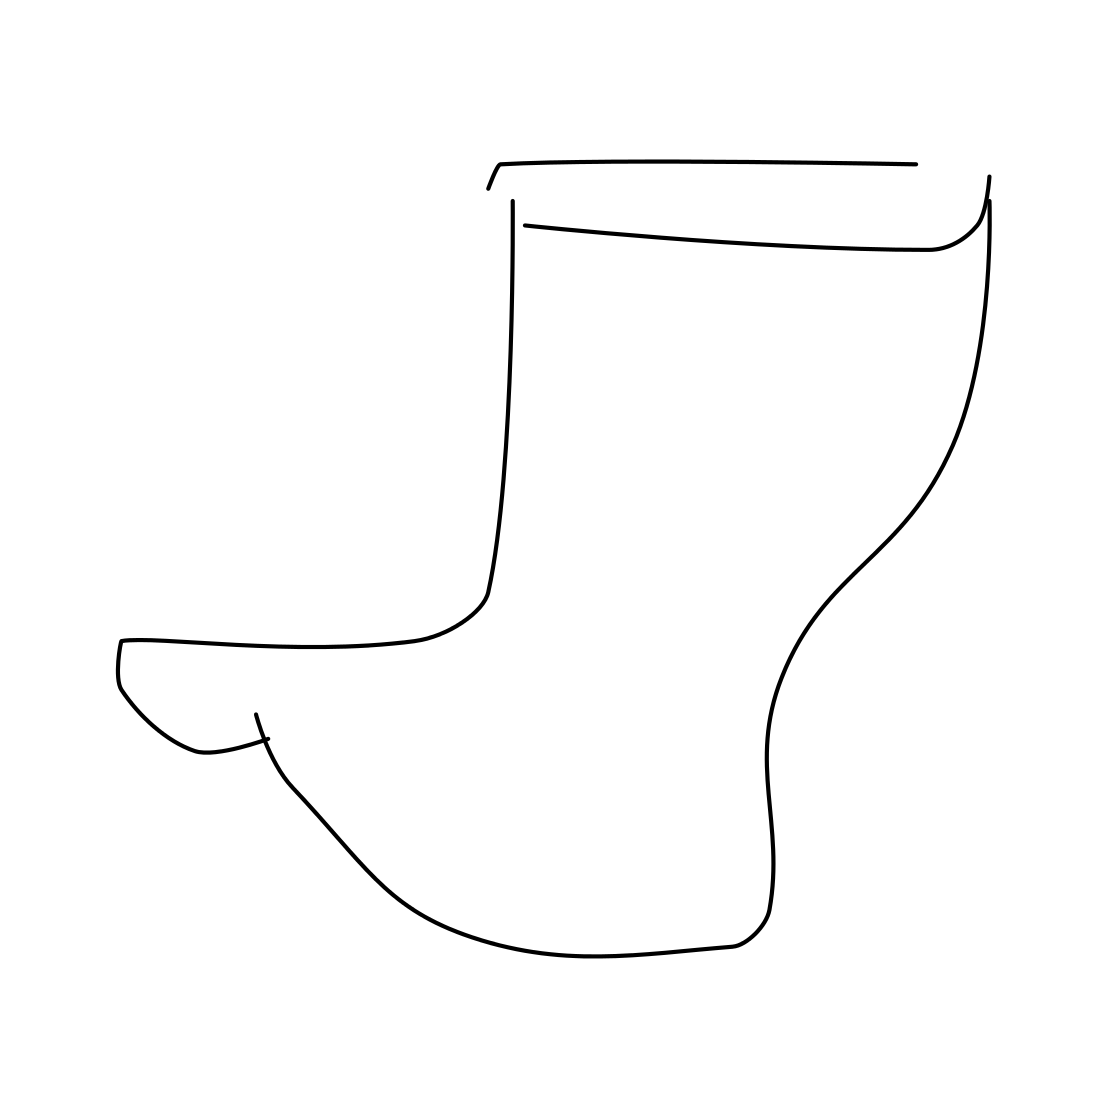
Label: socks